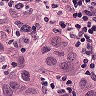
Metastatic tissue present: yes